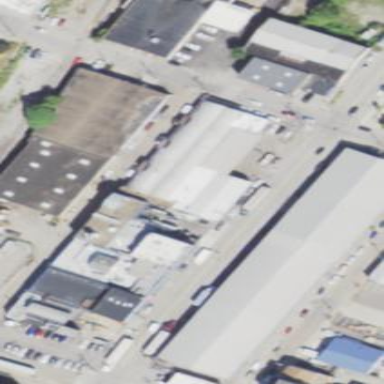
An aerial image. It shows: Commercial building.